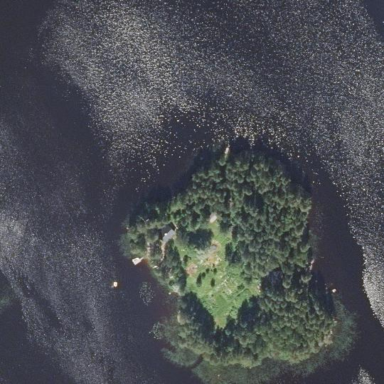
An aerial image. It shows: Islet covered with woodland.